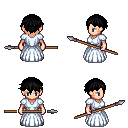
a pixel art fantasy rpg character, female body template, human, light skin, underdress, white pants, black short bangs hairstyle, brown shoes, spear, four views (front, back, left, right), 2x2 character sprite sheet, small pixel art, hard edges, no anti-aliasing